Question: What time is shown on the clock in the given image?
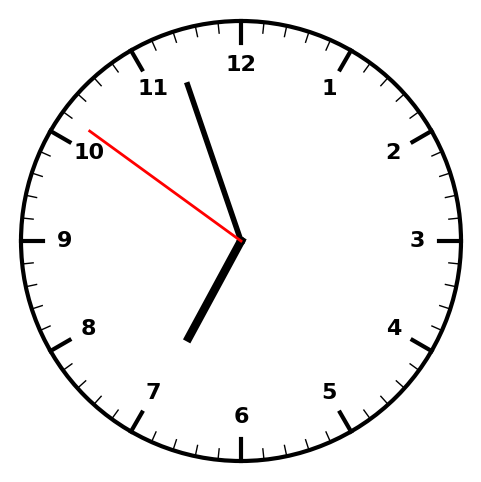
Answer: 06:56:51